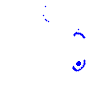
Particle: electron